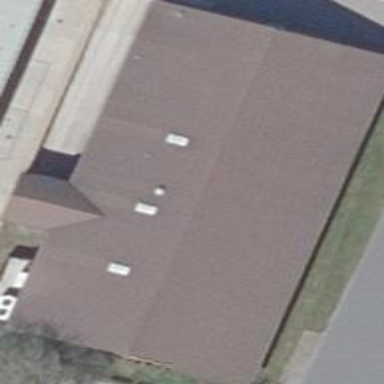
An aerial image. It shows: Gabled roof supermarket building.